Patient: sex F, age 34
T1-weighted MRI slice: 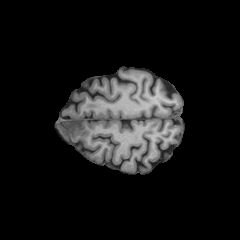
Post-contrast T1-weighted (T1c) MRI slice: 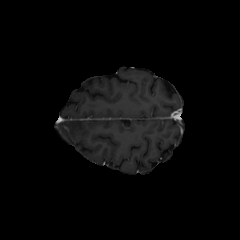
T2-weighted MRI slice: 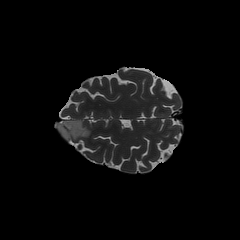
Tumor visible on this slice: yes
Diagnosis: Astrocytoma, IDH-mutant
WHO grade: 2